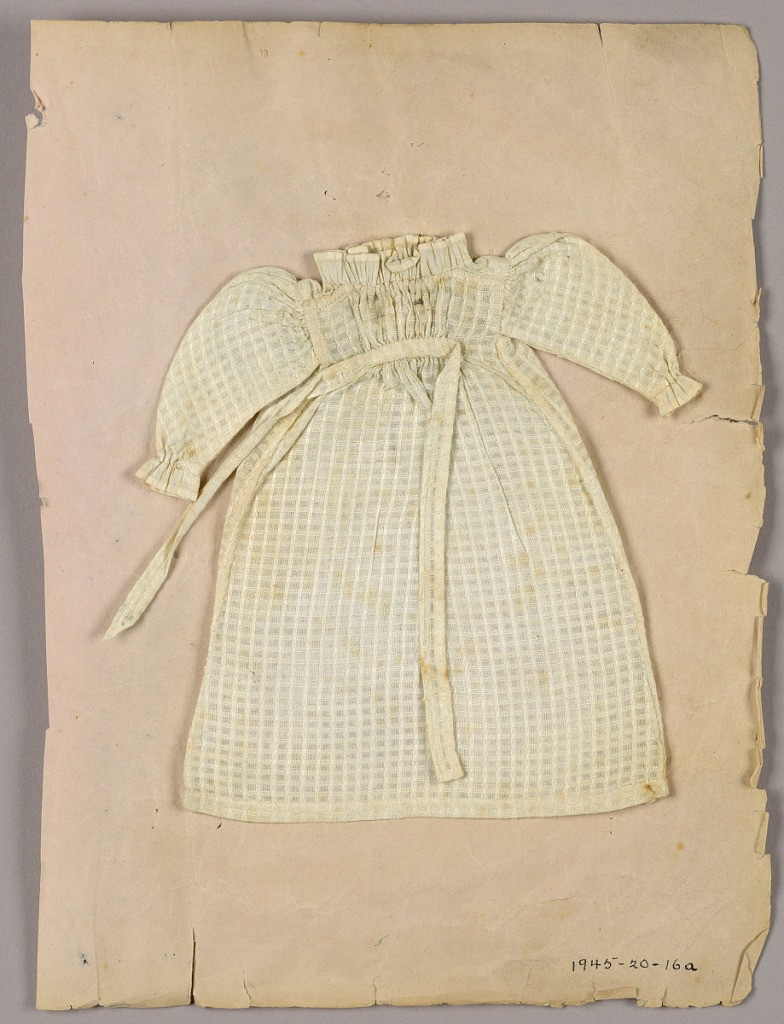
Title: Sewing instruction book samples
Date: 1829
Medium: Linen
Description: A) Dress of white linen plain cloth (threads of two sizes); opening at back; gathered in blouse at front; ruffle at neck; long sleeves; fril at top; belt.b) Dress of white linen trimmed with narrow lace; off-shoulder neck line; short sleeves.